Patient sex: F
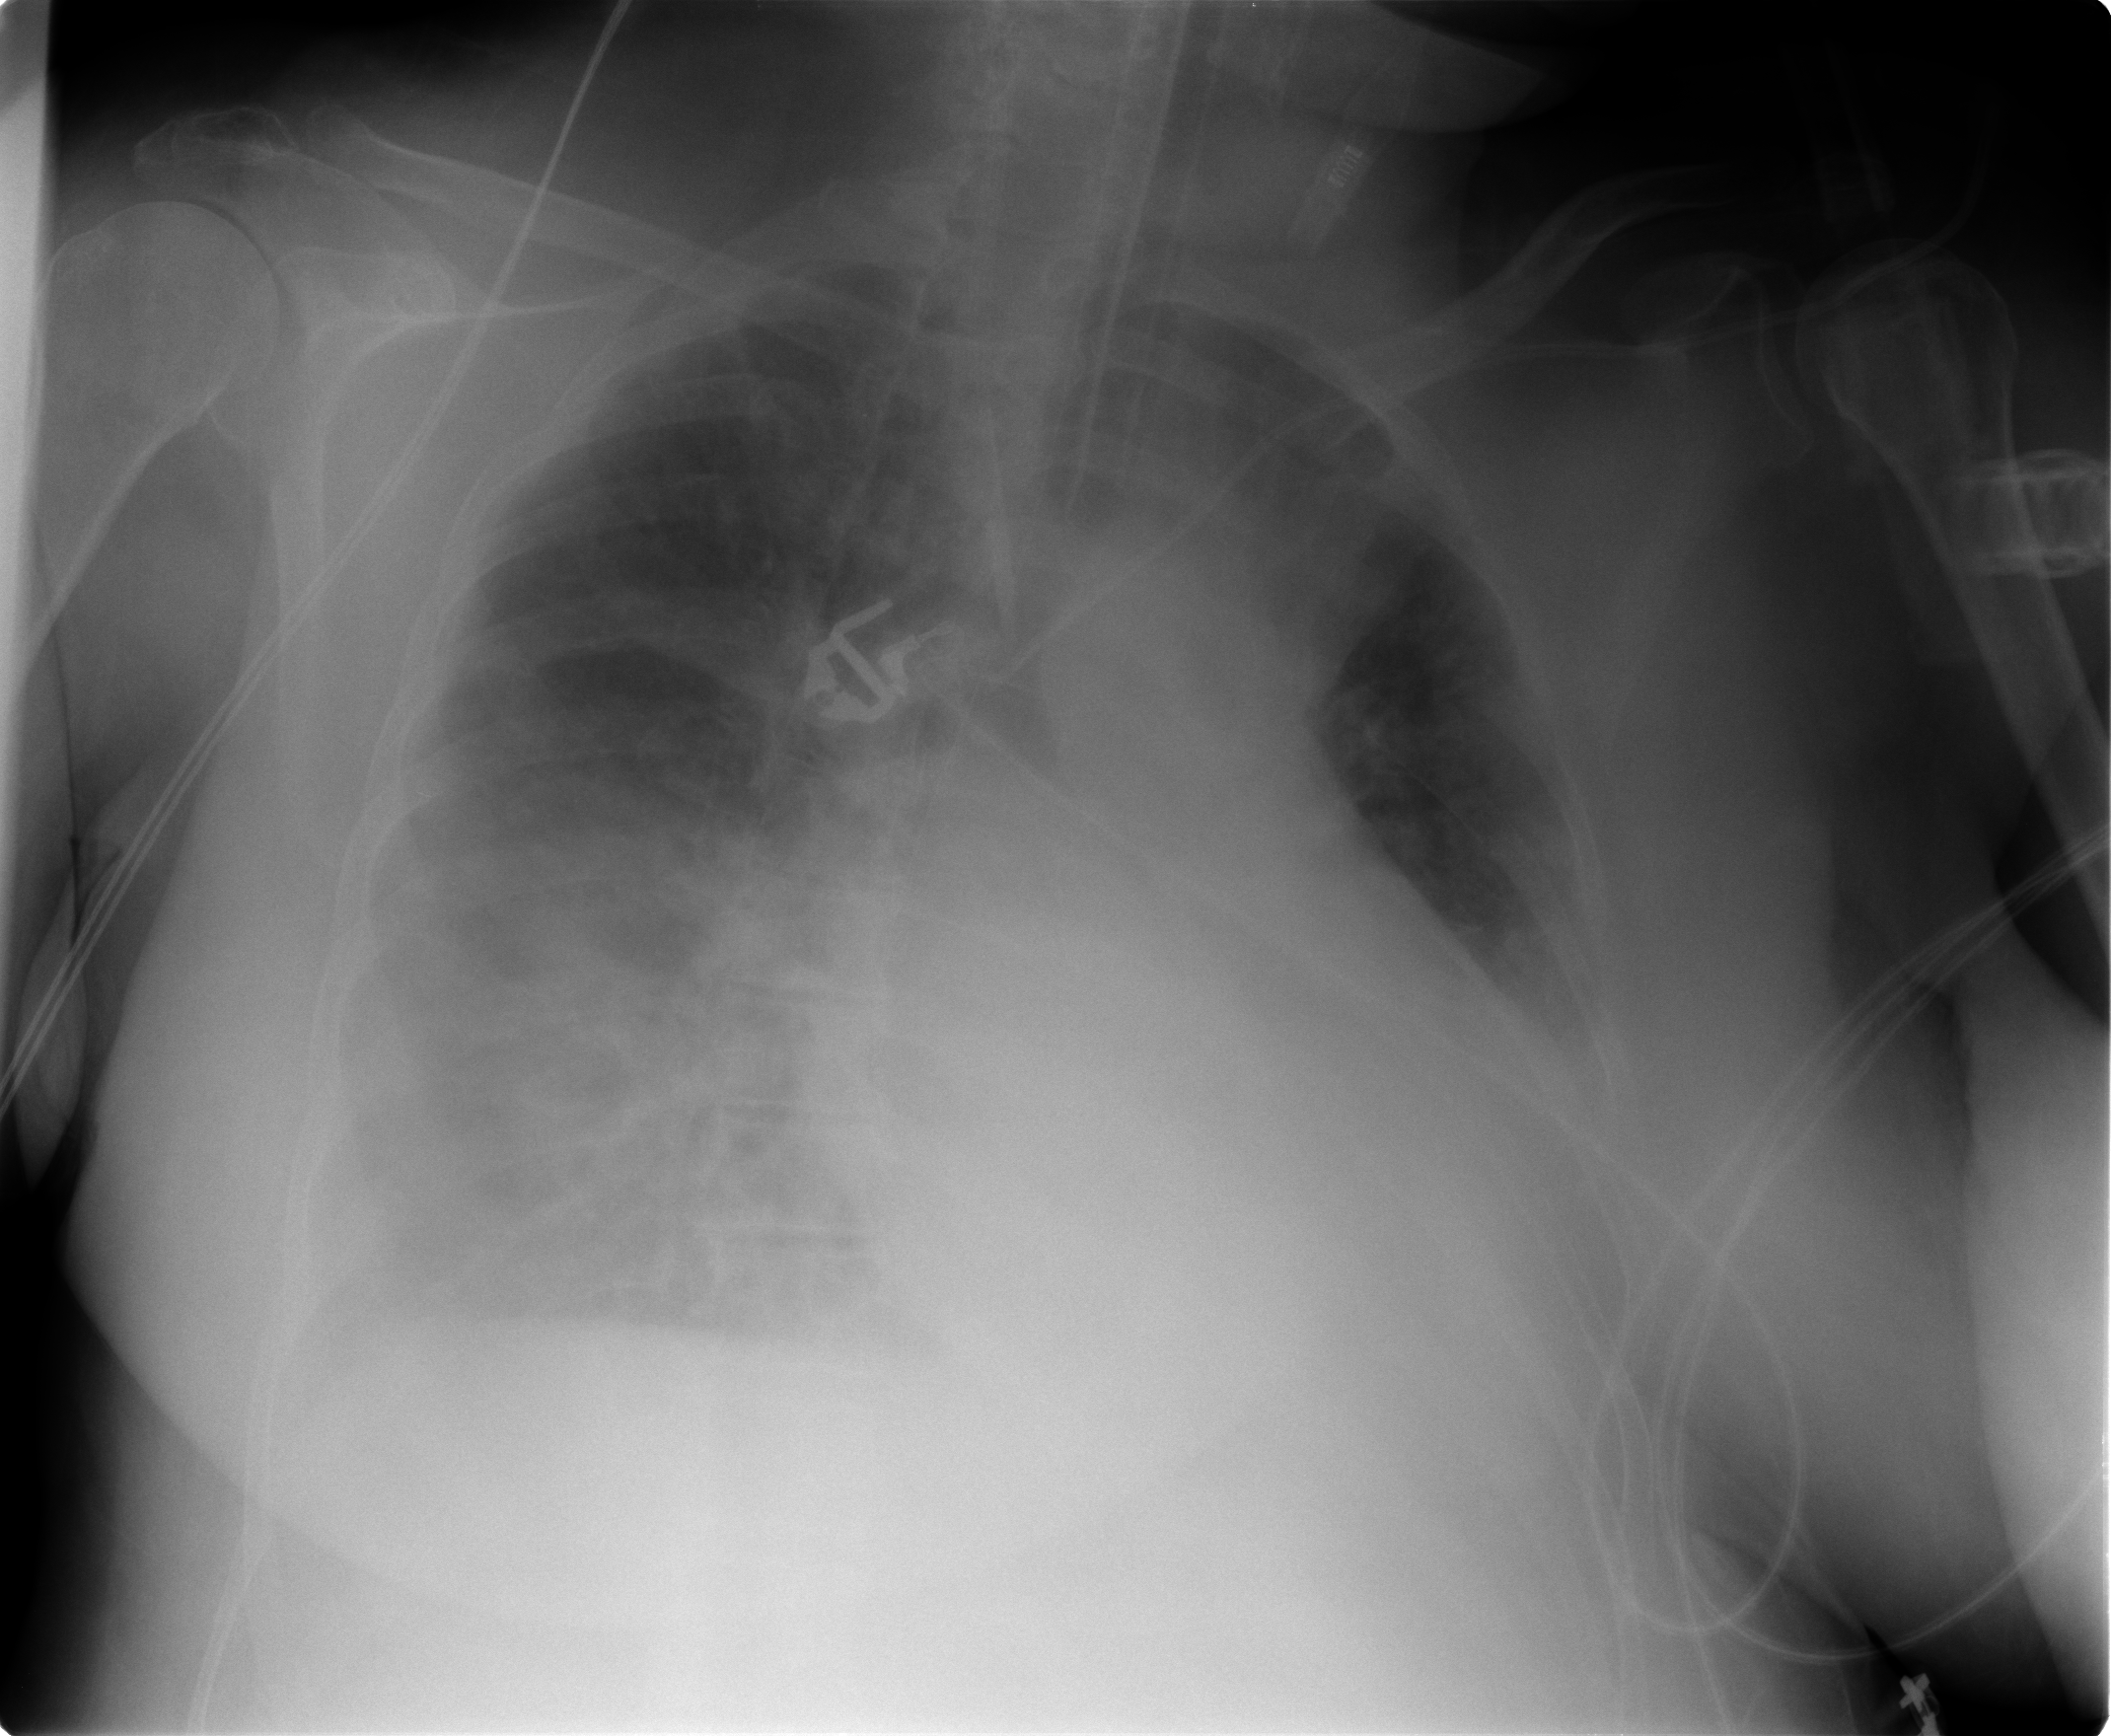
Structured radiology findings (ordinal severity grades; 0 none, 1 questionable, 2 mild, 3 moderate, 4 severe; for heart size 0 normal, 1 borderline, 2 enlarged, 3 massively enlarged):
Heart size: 0
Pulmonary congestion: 2
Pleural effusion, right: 3
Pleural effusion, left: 2
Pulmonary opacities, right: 1
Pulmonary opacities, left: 0
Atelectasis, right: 2
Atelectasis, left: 2